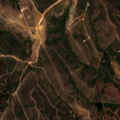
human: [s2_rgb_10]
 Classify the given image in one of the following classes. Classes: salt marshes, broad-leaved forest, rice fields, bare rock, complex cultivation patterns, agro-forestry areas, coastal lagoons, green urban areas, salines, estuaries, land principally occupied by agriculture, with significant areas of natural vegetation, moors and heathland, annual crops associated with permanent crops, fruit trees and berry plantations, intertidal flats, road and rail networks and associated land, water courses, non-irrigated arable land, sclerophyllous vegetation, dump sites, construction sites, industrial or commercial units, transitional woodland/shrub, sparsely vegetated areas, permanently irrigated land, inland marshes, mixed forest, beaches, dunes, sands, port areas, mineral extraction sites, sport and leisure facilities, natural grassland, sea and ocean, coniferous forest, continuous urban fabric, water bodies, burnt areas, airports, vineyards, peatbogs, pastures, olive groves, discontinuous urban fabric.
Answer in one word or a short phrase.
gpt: non-irrigated arable land, transitional woodland/shrub